Aerial crown-view tile of a tropical tree (Barro Colorado Island, Panama), acquired 20241216:
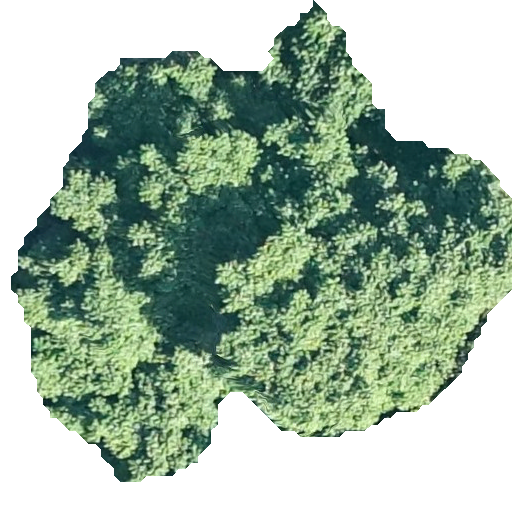
Species: Tachigali panamensis
GBIF accepted scientific name: Tachigali panamensis
Crown area: 225.532 m²